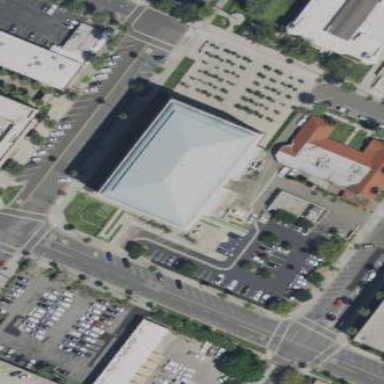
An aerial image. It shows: Courthouse building.